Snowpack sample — Rabbit Ears Pass, Jackson County, Colorado, USA (12/17/25, 1:08 PM MST)
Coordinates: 40.387, -106.625
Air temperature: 34 °F
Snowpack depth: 46 cm
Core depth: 30 cm
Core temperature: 24.8 °F
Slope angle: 6°, slope face: 165°
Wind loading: medium
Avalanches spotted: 0
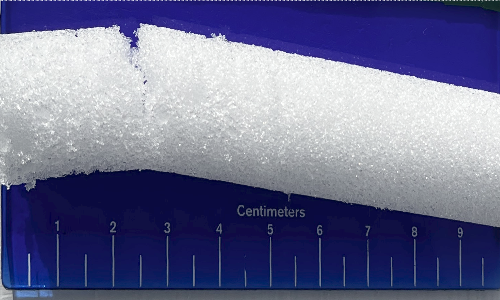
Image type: core
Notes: No avalanches spotted nearby, although collected in a meadowy area with minimal risk on this face of the pass.